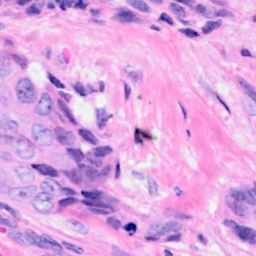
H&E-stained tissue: Breast